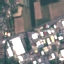
Land use / land cover: Industrial